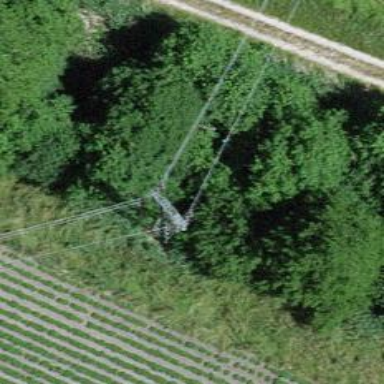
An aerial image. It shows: Lattice structure tower used for power distribution.